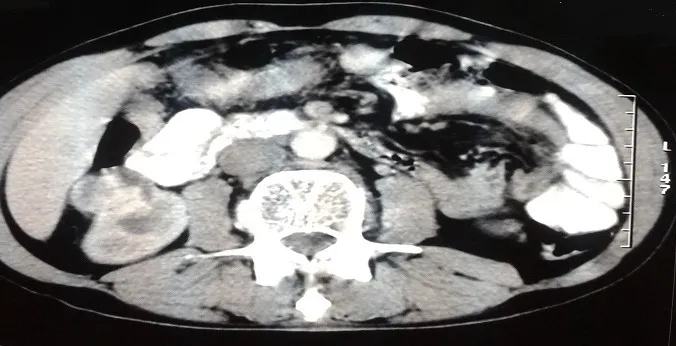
CT scan of the abdomen showing a solid tumor mass in the right kidney measuring 34mm with exophytic development and moderate enhancement.
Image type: radiology (ct)